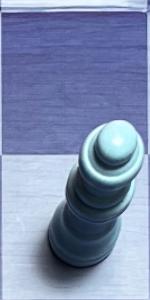
Label: Queen_White